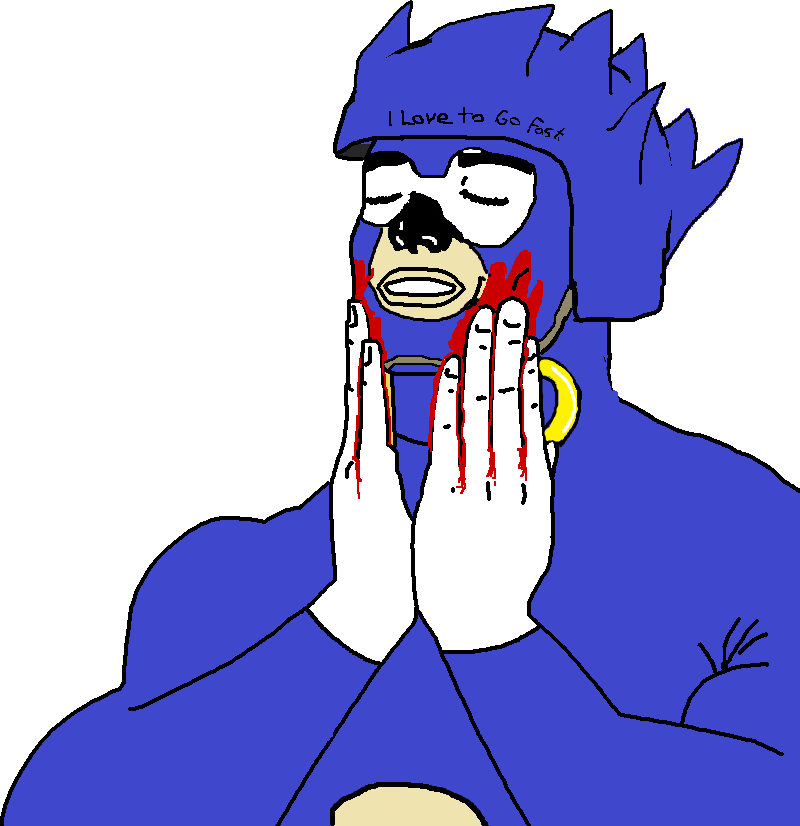
Label: 5_Feels_Good